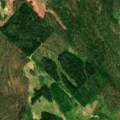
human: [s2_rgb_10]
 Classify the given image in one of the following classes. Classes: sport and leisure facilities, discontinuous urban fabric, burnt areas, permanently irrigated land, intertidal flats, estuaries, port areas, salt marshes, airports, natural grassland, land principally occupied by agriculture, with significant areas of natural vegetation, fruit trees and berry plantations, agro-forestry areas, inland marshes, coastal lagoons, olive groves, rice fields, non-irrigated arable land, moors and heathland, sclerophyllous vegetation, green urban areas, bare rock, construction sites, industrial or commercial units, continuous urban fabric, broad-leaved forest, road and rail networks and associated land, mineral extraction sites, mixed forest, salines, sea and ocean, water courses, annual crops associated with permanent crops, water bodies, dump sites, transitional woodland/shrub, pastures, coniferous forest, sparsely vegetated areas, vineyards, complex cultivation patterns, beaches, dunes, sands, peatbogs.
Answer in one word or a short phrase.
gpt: coniferous forest, mixed forest